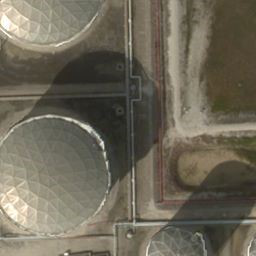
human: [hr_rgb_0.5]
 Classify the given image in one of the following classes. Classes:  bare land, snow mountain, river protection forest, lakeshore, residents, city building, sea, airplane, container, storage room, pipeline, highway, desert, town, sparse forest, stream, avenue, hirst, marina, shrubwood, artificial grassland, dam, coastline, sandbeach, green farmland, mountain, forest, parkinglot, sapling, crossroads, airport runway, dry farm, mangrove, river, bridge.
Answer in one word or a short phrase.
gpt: storage room